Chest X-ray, AP view. Patient: 20 years old, sex M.
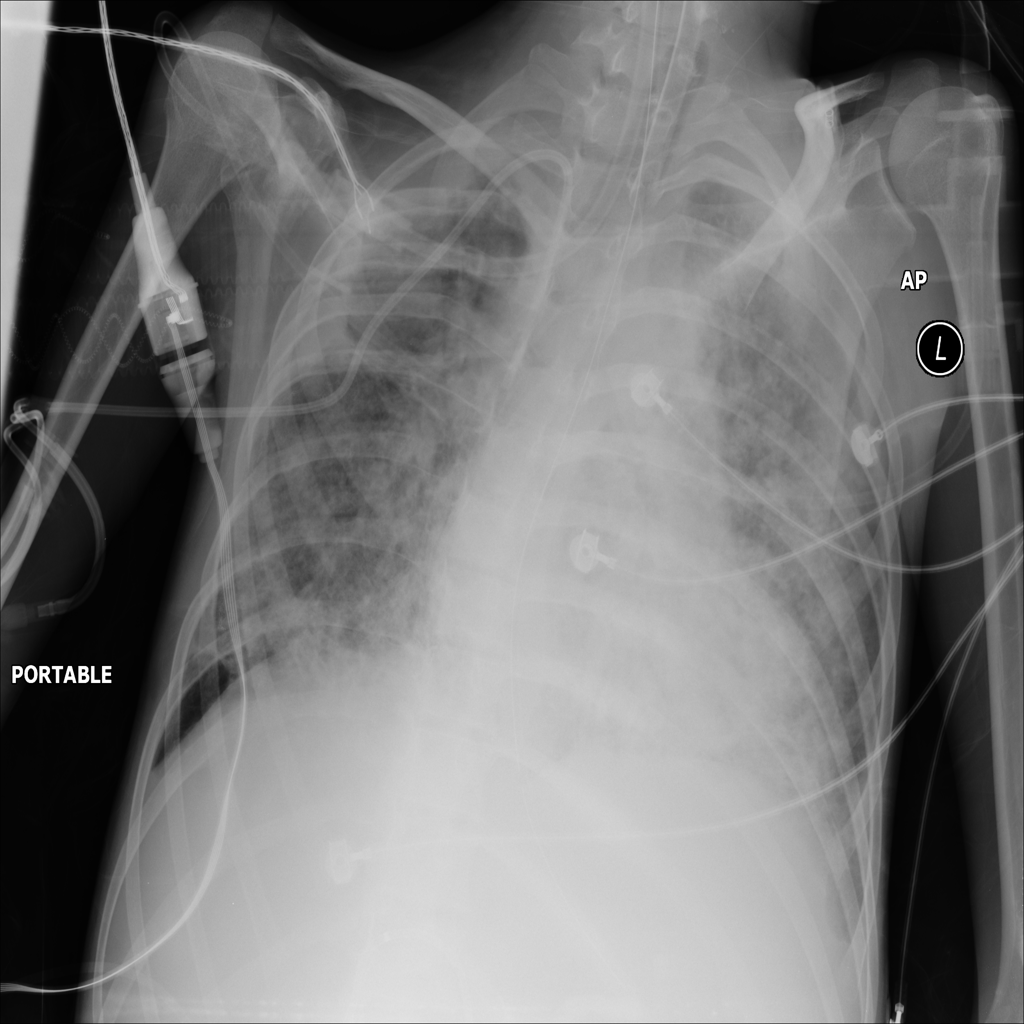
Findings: No Finding